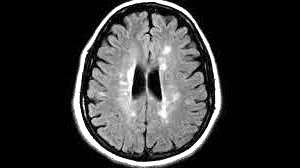
Label: notumor